Chest X-ray:
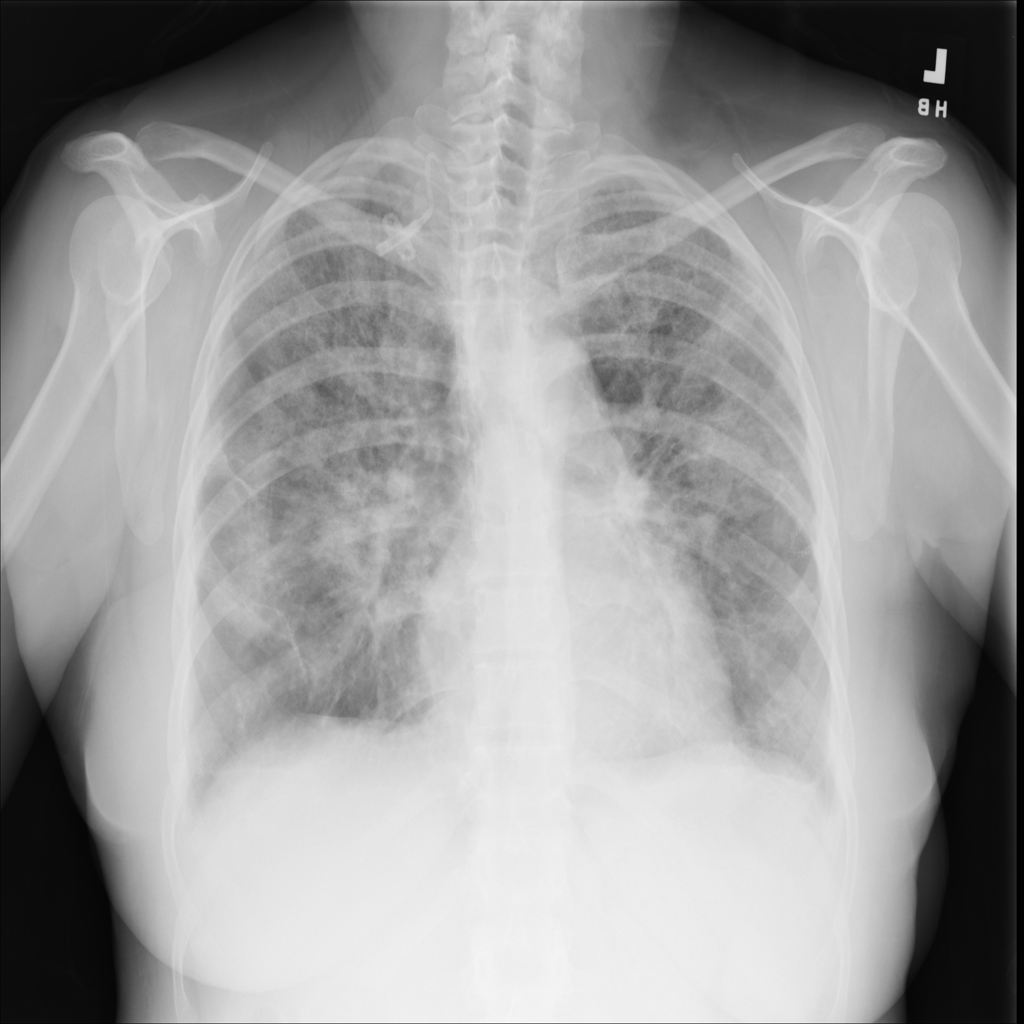
Findings: Consolidation, Effusion
No abnormal finding: no